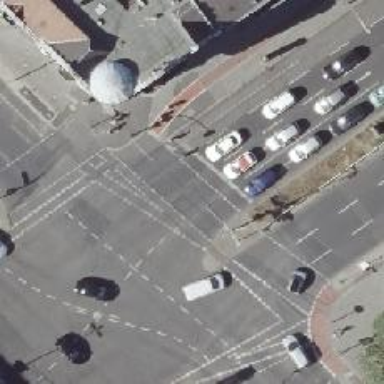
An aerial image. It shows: Asphalt footway with crossing controlled by traffic signals.